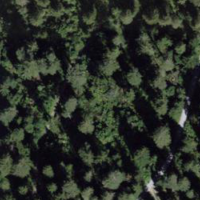
EUNIS habitat code: 43
Species observed at this site:
Lathyrus vernus